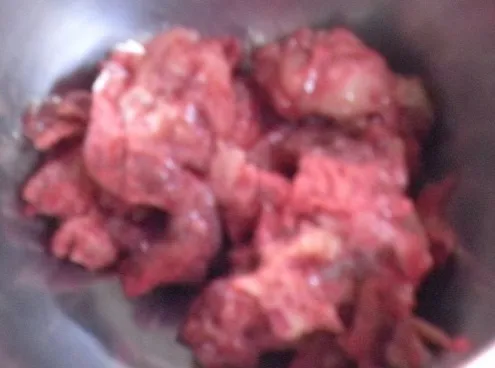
Photograph of the explanted tumor.
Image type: medical_photograph (other_medical_photograph)